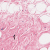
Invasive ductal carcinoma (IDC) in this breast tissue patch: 0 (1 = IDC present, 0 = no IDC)